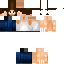
A male human skin with medium skin, wearing brown long hair dressed in a blue tshirt and blue pants, featuring a closed mouth.